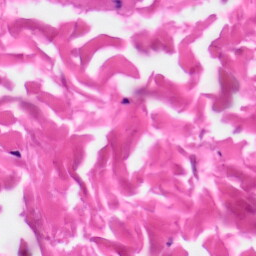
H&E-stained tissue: Skin